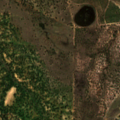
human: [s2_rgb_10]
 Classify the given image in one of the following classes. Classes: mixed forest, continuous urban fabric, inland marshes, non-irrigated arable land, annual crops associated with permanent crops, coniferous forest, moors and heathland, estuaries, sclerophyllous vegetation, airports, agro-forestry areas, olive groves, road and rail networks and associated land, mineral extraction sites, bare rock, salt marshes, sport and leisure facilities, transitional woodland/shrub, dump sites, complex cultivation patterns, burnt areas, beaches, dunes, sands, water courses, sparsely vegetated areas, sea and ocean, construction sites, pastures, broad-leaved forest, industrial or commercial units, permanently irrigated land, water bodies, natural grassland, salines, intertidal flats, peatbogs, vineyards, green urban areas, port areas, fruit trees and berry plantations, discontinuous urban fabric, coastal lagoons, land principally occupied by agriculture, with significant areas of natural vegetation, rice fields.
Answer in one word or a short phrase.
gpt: agro-forestry areas, broad-leaved forest, transitional woodland/shrub